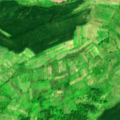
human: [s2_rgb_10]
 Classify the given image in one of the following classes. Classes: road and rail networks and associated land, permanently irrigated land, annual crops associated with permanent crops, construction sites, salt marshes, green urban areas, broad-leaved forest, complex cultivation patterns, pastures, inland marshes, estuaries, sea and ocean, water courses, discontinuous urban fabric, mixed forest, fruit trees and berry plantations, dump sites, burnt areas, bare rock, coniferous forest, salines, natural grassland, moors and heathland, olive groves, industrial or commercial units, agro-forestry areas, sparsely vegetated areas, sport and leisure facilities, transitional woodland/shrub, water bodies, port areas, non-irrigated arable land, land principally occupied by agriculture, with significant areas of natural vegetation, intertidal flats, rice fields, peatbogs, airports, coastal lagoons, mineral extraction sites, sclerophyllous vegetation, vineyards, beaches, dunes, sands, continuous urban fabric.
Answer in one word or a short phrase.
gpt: non-irrigated arable land, pastures, complex cultivation patterns, land principally occupied by agriculture, with significant areas of natural vegetation, transitional woodland/shrub